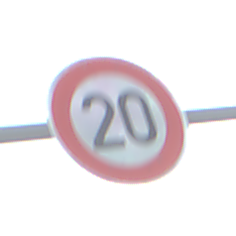
Verkehrszeichen: Geschwindigkeit20
Umgebung: Outdoor, Nature
Tageszeit: SunriseSunset
Wetter: PartlyCloudy
Licht: Natural
Jahreszeit: NotSpecified
Kontrast: HighContrast